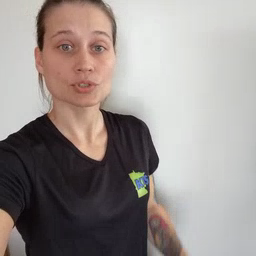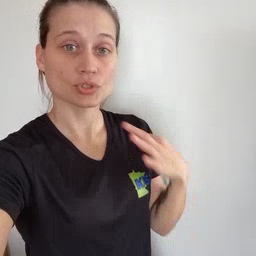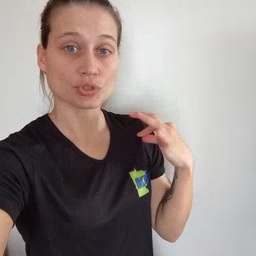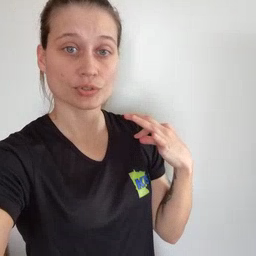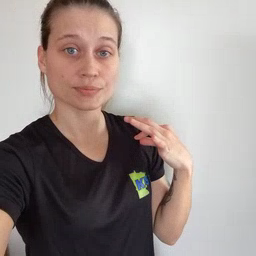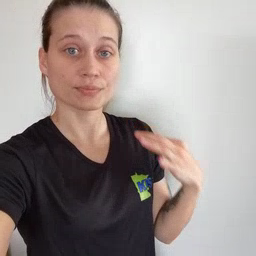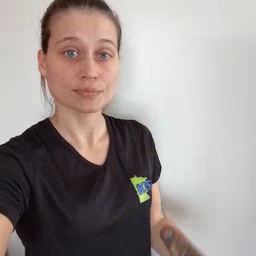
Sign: shirt